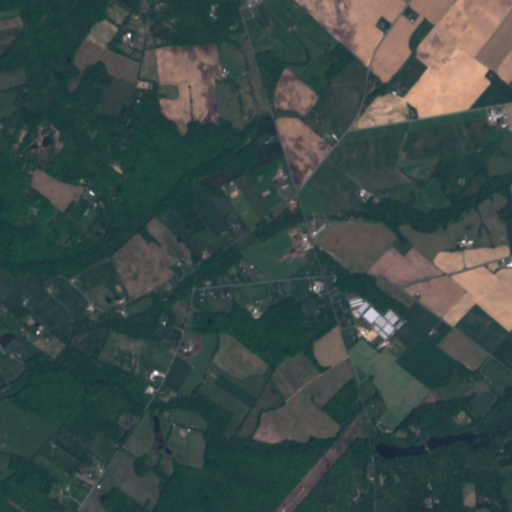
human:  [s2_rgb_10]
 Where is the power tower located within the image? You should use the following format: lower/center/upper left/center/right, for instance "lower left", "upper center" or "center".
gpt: The power tower is located in the lower of the image.
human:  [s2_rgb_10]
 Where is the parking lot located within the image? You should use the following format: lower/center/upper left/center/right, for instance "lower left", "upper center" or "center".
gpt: There is no parking lot in the image.